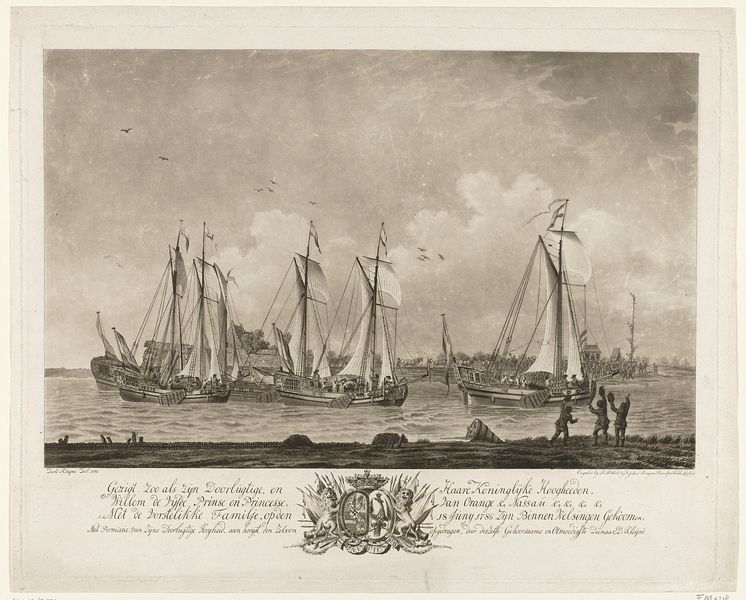
Titel: Aankomst van de prins en prinses van Oranje te Welzinge
Künstler: Robert (I) Pollard
Standort: Amsterdam
Institution: Rijksmuseum
Schlagwörter: bateaux, port, voiles, voiliers, naval, navires